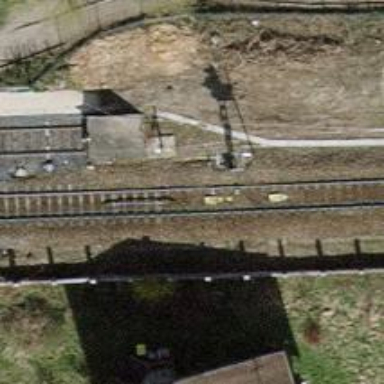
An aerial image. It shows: Railway signal.